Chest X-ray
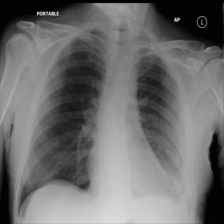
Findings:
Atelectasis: negative
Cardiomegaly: negative
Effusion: negative
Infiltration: negative
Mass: negative
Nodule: negative
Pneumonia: negative
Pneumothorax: negative
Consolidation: negative
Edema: negative
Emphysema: negative
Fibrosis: negative
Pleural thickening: negative
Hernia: negative